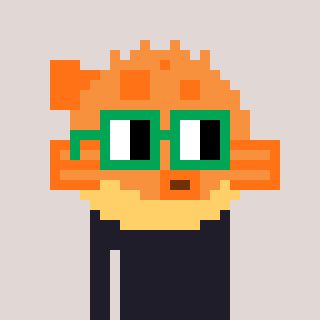
a pixel art character with square green glasses, a pufferfish-shaped head and a orange-colored body on a warm background